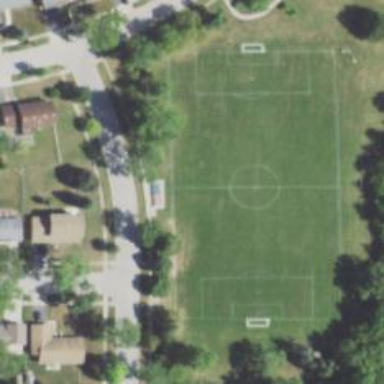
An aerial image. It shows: Soccer pitch for leisure land activities.